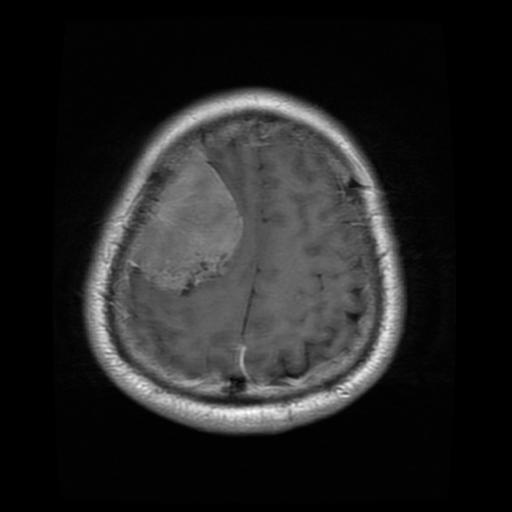
Label: meningioma